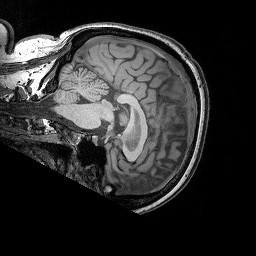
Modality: T1w
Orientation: sagittal
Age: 48
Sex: female
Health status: ill
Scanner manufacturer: siemens
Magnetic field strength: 3 T
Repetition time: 1.75 s
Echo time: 0.00418 s